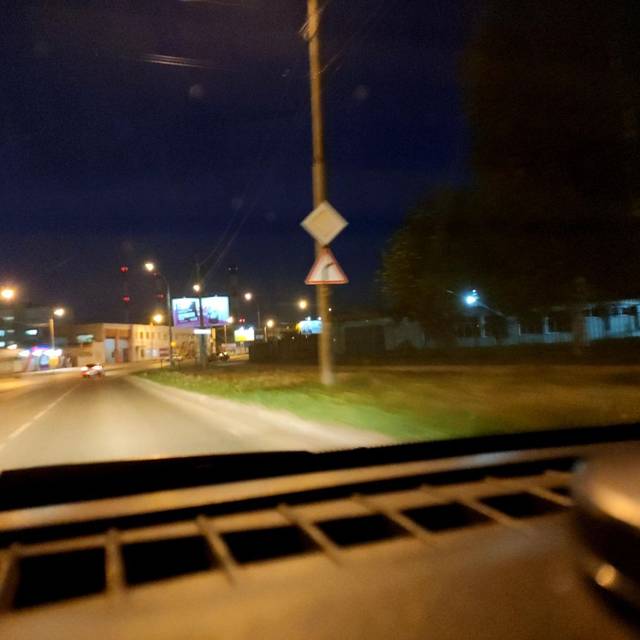
Region: Russia
Coordinates: 57.975, 56.243